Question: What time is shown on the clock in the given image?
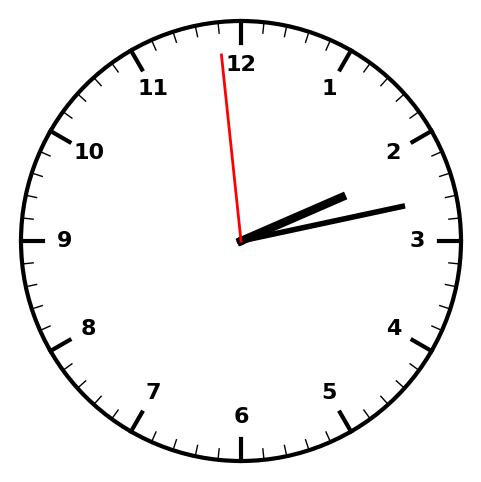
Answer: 02:12:59